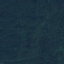
Label: Forest